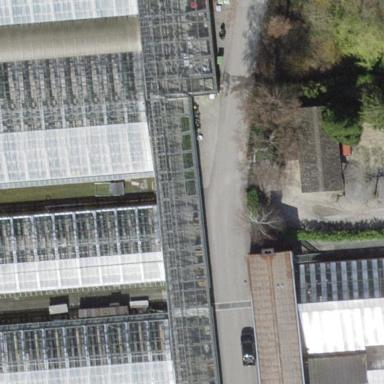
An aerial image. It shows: Greenhouse.